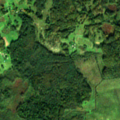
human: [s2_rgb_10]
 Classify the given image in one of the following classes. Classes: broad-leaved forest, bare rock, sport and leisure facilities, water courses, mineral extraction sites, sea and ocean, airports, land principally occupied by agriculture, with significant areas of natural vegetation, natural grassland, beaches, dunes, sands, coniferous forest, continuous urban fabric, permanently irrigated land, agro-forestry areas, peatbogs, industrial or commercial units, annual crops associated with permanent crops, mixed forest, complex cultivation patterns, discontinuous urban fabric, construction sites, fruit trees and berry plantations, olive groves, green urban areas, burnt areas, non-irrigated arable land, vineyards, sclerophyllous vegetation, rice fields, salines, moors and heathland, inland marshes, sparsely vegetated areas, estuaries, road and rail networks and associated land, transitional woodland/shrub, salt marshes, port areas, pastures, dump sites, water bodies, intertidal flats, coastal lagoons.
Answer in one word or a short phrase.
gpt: pastures, land principally occupied by agriculture, with significant areas of natural vegetation, broad-leaved forest